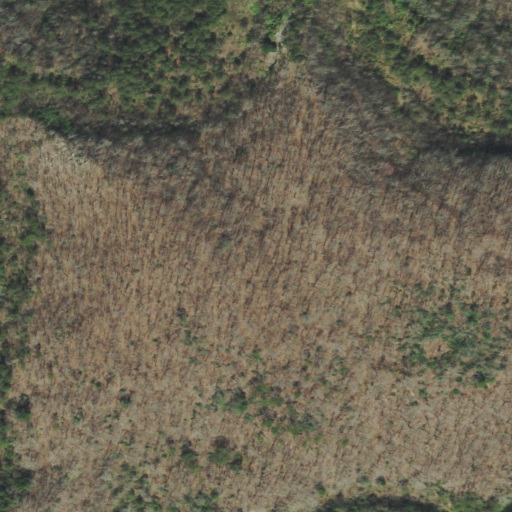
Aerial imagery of ridge(s) in Tennessee named Rough Ridge containing deciduous forest, mixed forest, and evergreen forest